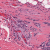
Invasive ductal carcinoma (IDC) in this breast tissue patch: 0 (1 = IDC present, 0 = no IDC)